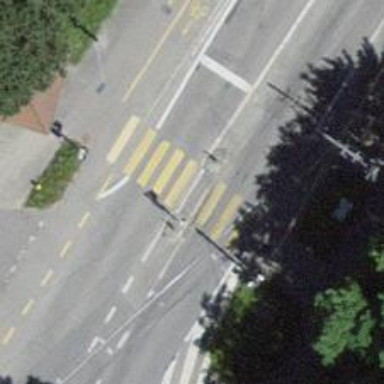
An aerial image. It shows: Road with traffic signals.